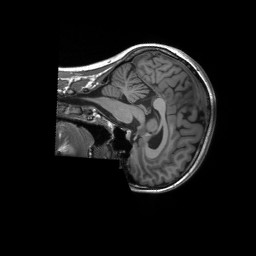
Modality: T1w
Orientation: sagittal
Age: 21
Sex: female
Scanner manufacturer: siemens
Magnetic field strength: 3 T
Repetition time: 2.3 s
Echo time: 0.00232 s